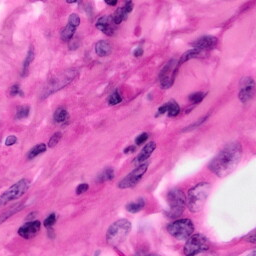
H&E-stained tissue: Pancreatic